Question: I have a problem with set conditional formatting depends to sum 2 conditions
Spreadsheet column headers A:A Animal, B:B Name C:C Information
I need to highlight A2 if there will be in cells
A2 Dog C2 Barking
Basically, it's just a kind of
If A1="Dog" AND B1="Barking" THEN use highlight
Below link to example sheet
<URL>

EDIT:
Is there a possibility to add OR condition?
So total conditions will be something like this:
'''
=AND($A1="Dog"; C1="Barking" OR C1="Scratching")
'''
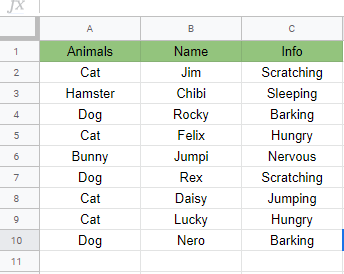
Answer: for row color:
'''
=AND($A1="Dog"; $C1="Barking")
'''
<URL>
---
for cell color:
'''
=AND($A1="Dog"; C1="Barking")
'''
<URL>